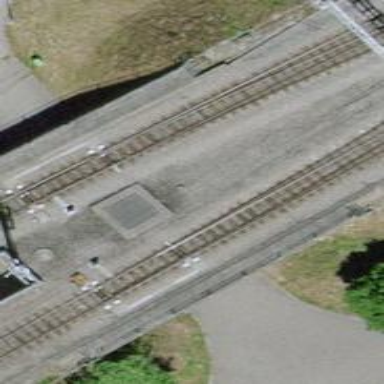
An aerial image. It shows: Railway switch.